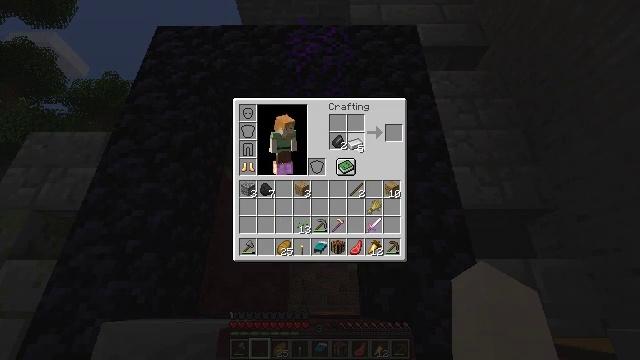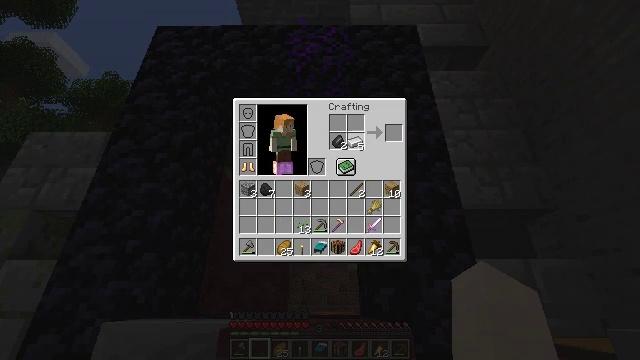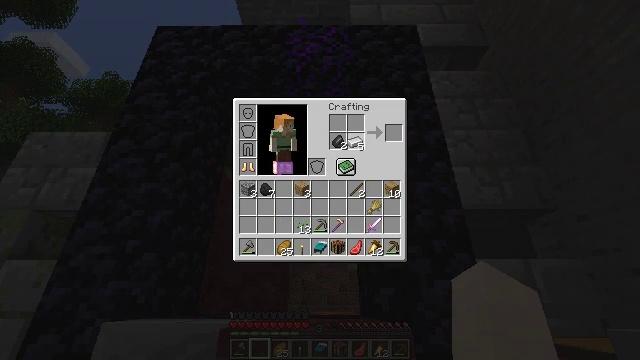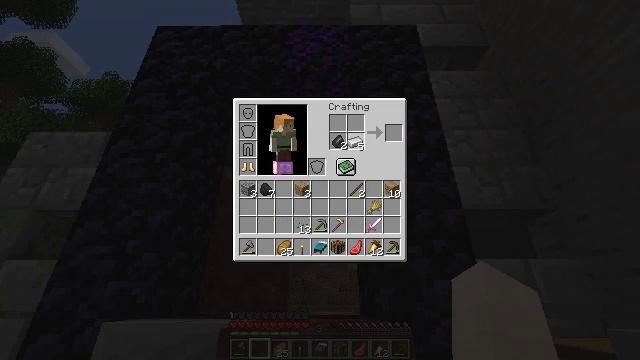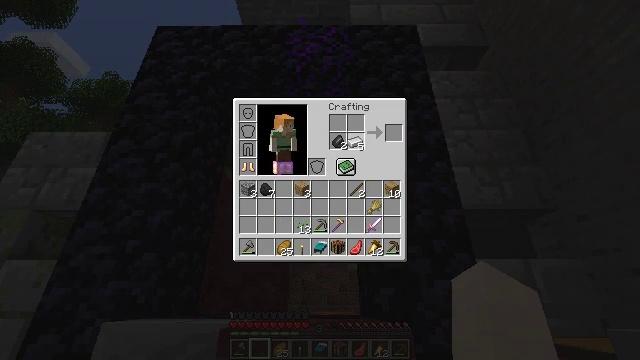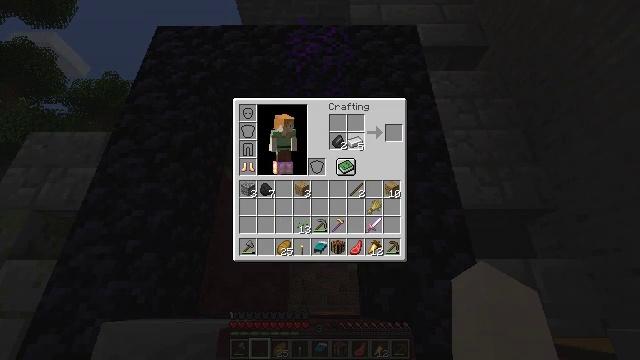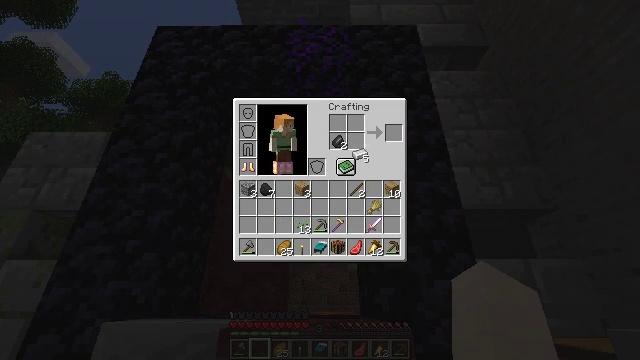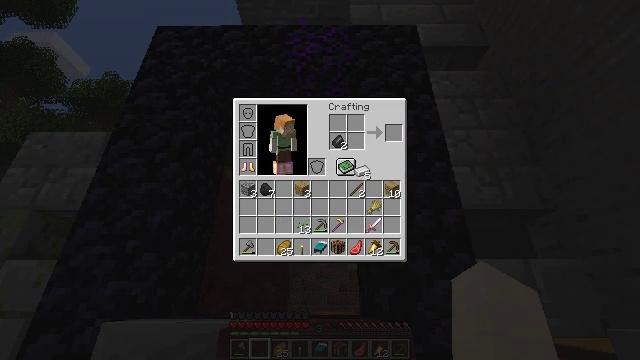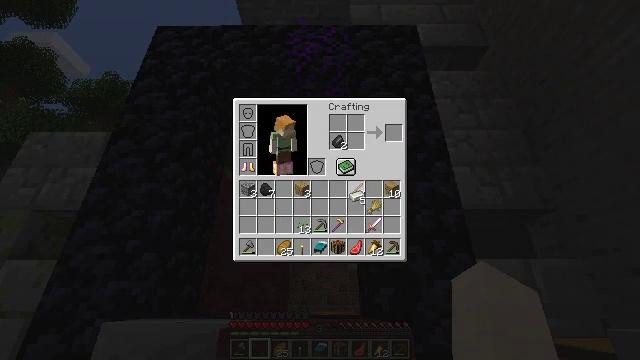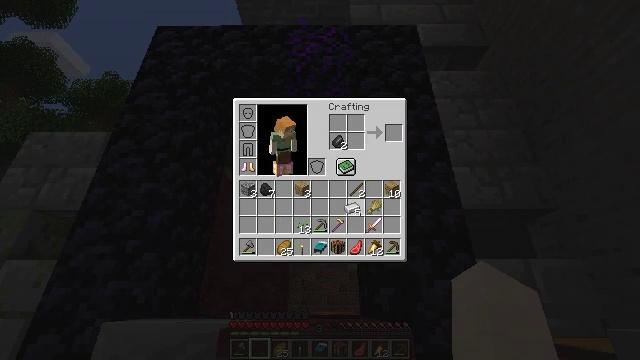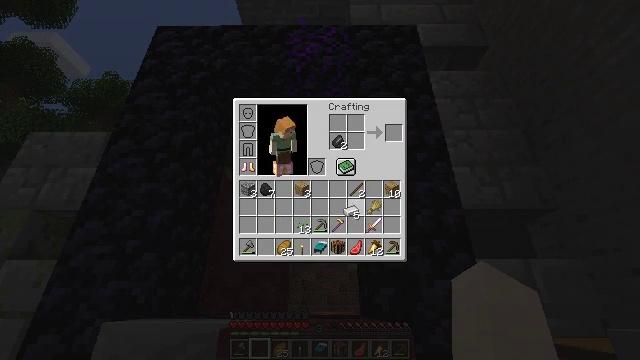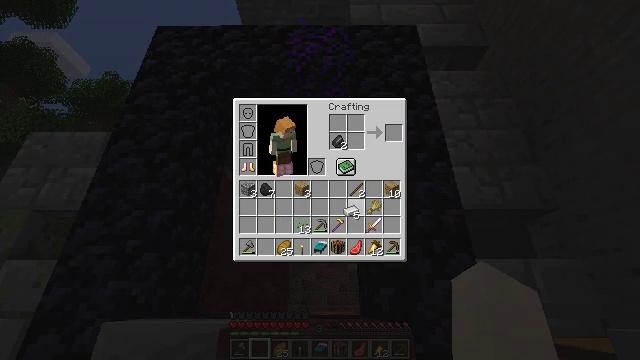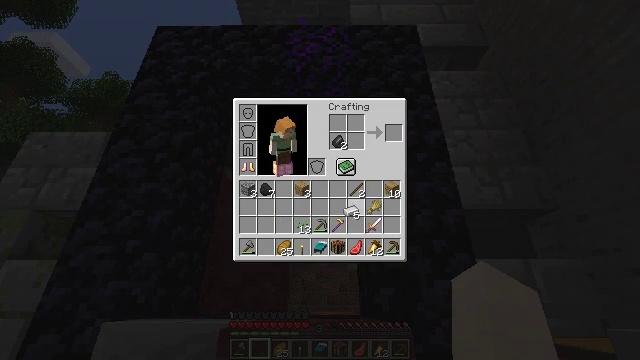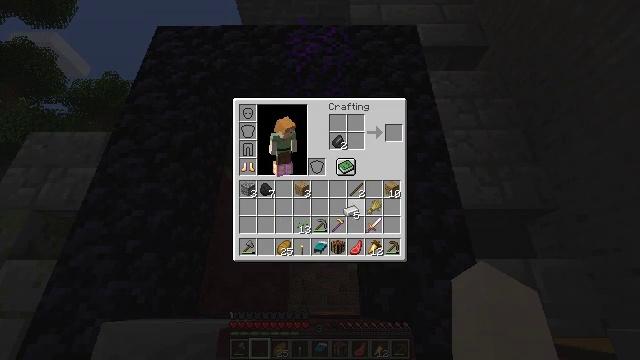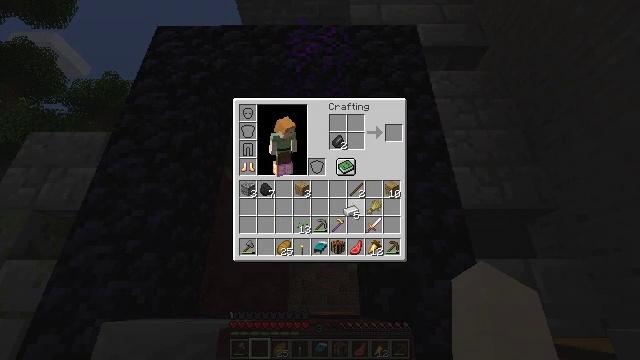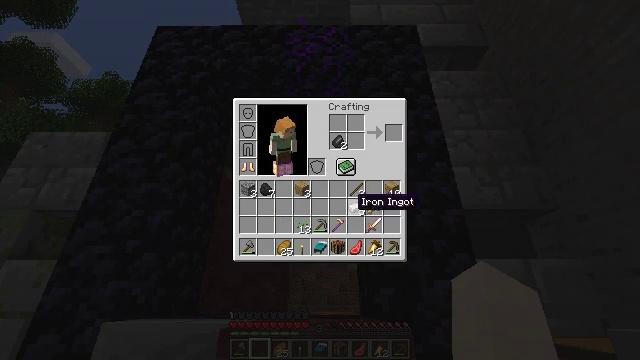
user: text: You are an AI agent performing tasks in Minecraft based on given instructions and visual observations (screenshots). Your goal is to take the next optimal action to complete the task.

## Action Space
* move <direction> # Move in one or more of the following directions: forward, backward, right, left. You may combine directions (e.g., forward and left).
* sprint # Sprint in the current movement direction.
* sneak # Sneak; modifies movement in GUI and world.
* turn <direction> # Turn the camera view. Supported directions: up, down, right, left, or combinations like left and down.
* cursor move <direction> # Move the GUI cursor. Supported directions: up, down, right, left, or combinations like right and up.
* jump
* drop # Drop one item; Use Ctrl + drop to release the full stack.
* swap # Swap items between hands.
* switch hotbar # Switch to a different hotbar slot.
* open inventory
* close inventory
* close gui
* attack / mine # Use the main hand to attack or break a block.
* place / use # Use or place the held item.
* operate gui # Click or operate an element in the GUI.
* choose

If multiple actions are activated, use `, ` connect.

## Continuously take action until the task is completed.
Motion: motion action
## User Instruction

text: Craft flint and steel.
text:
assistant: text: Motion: no_op
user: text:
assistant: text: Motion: no_op
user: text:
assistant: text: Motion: choose
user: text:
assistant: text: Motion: choose
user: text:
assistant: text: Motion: choose
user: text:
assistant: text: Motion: cursor move down
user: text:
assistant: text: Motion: cursor move down
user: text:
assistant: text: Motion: cursor move down
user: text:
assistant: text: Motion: cursor move down
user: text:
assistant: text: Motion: no_op
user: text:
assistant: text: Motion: no_op
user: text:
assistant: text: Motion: no_op
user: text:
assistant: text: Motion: operate gui
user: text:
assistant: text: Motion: operate gui
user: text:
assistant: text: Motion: no_op
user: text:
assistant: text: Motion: no_op
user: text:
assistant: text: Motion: cursor move up
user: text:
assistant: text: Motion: cursor move up
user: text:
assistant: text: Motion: cursor move up
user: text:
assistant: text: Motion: no_op
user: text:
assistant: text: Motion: cursor move down
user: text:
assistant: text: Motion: cursor move down
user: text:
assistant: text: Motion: no_op
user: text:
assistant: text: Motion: no_op
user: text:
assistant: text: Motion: no_op
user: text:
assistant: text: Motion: operate gui
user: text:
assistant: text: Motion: operate gui
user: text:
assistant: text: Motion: operate gui
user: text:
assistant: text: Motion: cursor move up, operate gui
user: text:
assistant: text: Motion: cursor move up